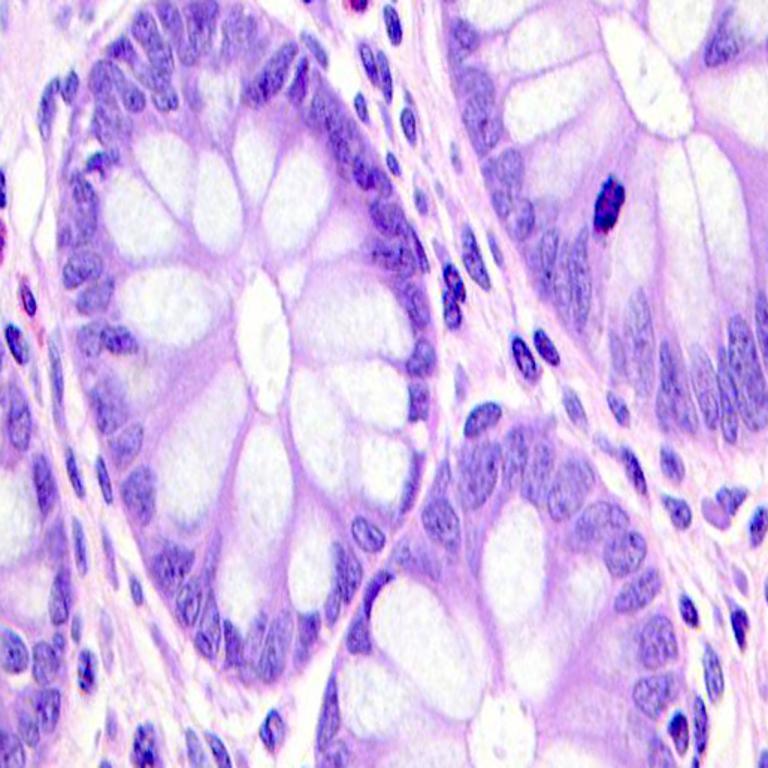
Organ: colon
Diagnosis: benign